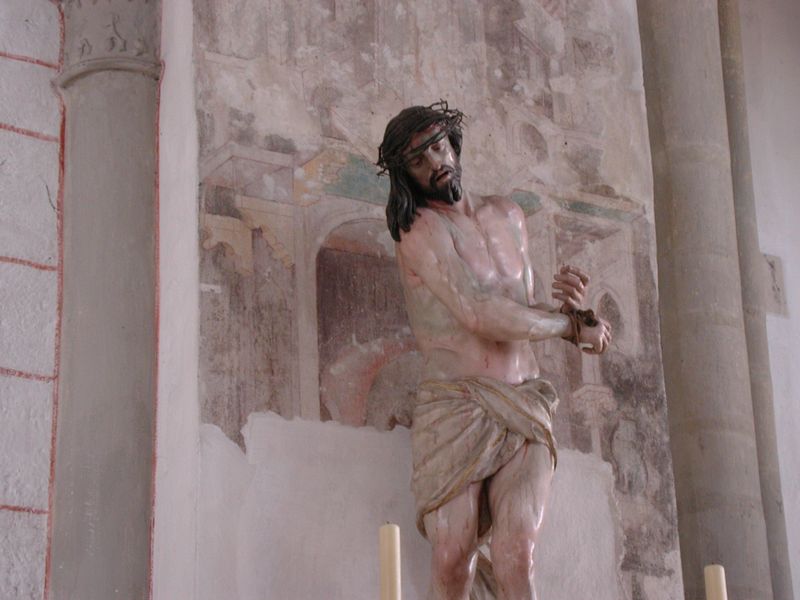
Titel: Ecce Homo
Künstler: Georg Petel
Standort: Augsburg, Dom (EU - D - B); Herkunftsort: Augsburg, Dominikanerkirche (EU - D - B)
Schlagwörter: lendenschurz, mann, nackt, umhang, braun, holz, marmor, mund, nase, säule, säulen, blick, tuch, bart, wand, arme, augen, gesicht, stein, hände, kirche, figur, gewand, haare, stehend, strick, rosa, skulptur, statue, beine, farbig, bogen, muskeln, ornamente, wandgemälde, wandmalerei, kerze, kerzen, plastik, oberkörper, bögen, nische, lendentuch, religion, torso, altar, intarsien, fragment, orgel, leib, leintuch, christus, jesus, leid, leiden, fresko, gefasst, dornenkrone, christi, dornenkranz, fessel, halbsäule, altarfigur, lendenschutz, martyrium, marter, passion, gefesselt, scheinarchitektur, chistus, passion christi, leidend, geschunden, jeus, nachkt, s#ulen, opfertod, njesus, ostern jesus, schmerz